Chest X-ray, PA view. Patient: 40 years old, sex F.
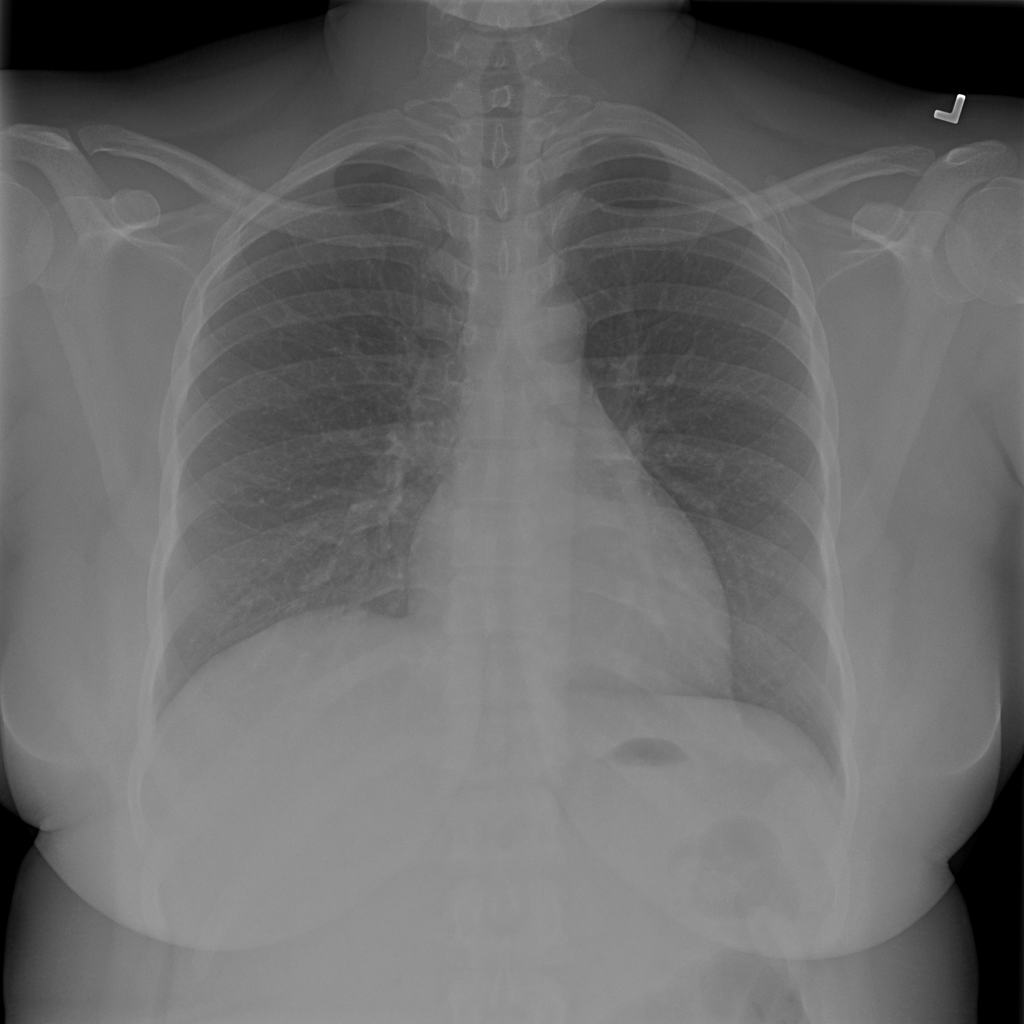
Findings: No Finding